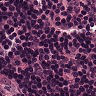
Metastatic tissue present: no